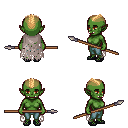
a pixel art fantasy rpg character, female body template, orc, green skin, gray tattered cape, teal pants, light blonde short mohawk hairstyle, ghillies, spear, four views (front, back, left, right), 2x2 character sprite sheet, small pixel art, hard edges, no anti-aliasing